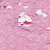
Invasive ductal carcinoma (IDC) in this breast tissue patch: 0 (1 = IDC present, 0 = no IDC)